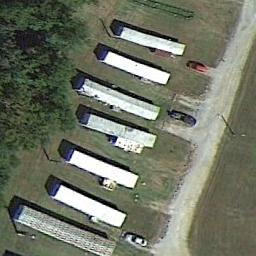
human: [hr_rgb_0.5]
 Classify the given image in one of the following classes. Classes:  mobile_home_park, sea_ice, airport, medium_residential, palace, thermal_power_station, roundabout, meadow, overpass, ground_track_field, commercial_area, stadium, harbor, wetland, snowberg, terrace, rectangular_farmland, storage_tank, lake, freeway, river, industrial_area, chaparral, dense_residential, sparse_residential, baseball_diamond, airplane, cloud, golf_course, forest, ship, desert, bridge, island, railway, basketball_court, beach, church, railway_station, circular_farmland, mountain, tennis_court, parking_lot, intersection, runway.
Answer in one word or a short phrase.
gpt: mobile_home_park